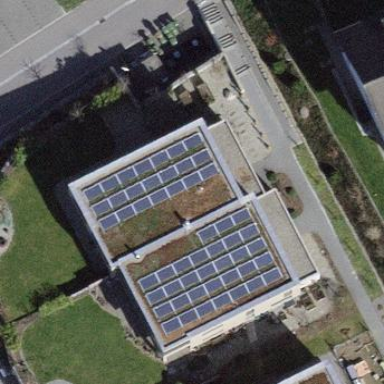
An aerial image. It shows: Solar power generator using photovoltaic method with solar photovoltaic panel types.